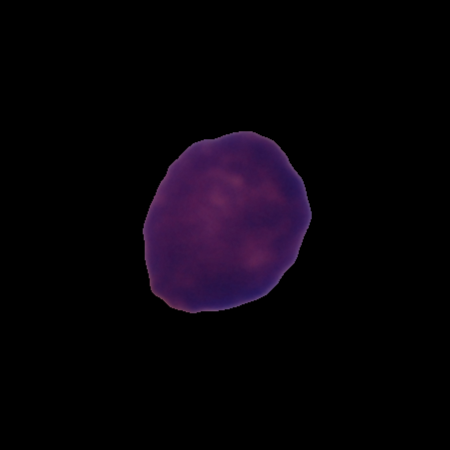
Label: healthy